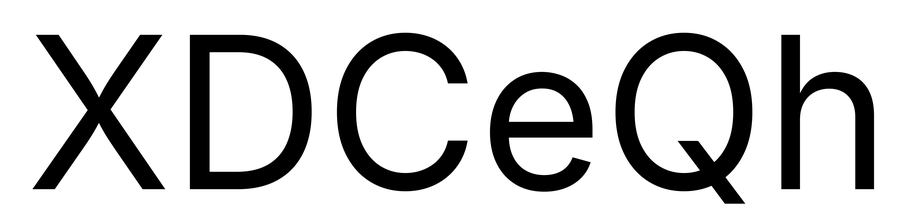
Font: Inter_Regular